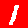
Digit: 1